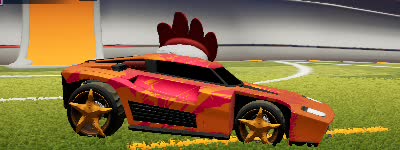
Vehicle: breakout